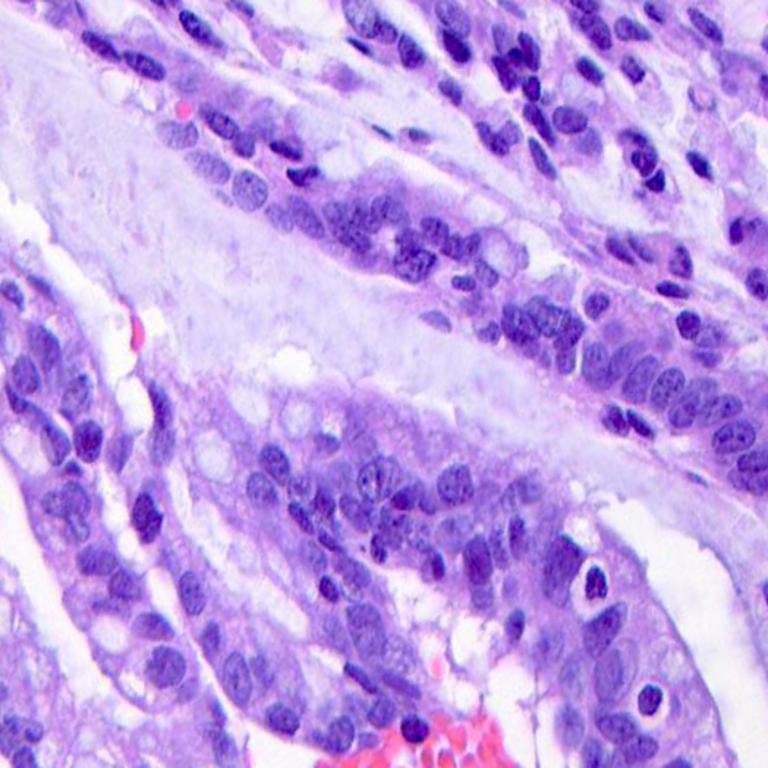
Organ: colon
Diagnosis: adenocarcinomas